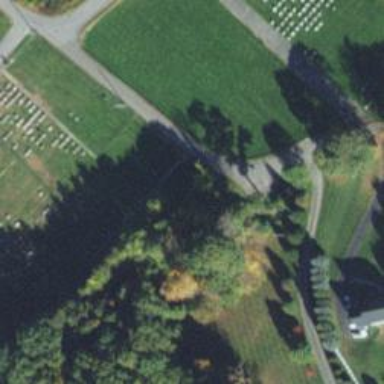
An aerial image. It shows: Cemetery with historic significance.